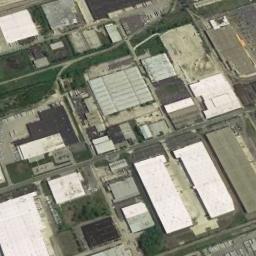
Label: industrial_area